Question:
In this app, I want to Center item of Spinner. I have tried 'android:gravity="center"', but it is not working? and I have to add small image on spinner. how I do this. please guide me.
in 'res/layout'
'''
<LinearLayout xmlns:android="http://schemas.android.com/apk/res/android"'
android:layout_width="fill_parent"
android:layout_height="match_parent">'
<Spinner
android:id="@+id/spinner1"
android:layout_width="fill_parent"
android:layout_height="55dp"
android:prompt="@string/spinner_promt"
style="@style/spinnerStyleView"
/>
</LinearLayout>
'''
style in '**style.xml**'
'''
<style name="spinnerStyleView">
<item name="android:background"> @drawable/notetvbg</item>
<item name="android:textColor">@android:color/darker_gray</item>
</style>'
'''
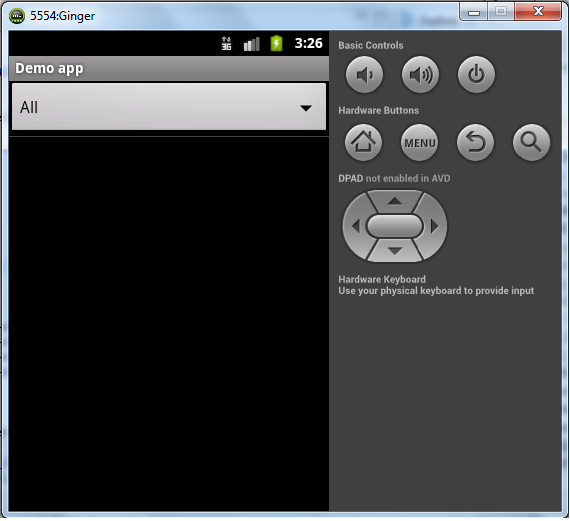
Answer: Just change your style of spinner as below:
> '''
<style name="spinnerStyleView" parent="@android:style/Widget.TextView.SpinnerItem">
<item name="android:background"> @drawable/notetvbg</item>
<item name="android:textColor">@android:color/darker_gray</item>
</style>
'''
Also have a look at the <URL> which beautyfully explained about spinner styles.
The following code modifies the Hello Spinner tutorial application to display the spinner text contents centered horizontally, as seen in the following two screenshots.
res/layout/my_spinner_textview.xml
> '''
<?xml version="1.0" encoding="utf-8"?>
<TextView
xmlns:android="http://schemas.android.com/apk/res/android"
style="?android:attr/spinnerItemStyle"
android:layout_width="fill_parent"
android:layout_height="wrap_content"
android:gravity="center" />
'''
'''
public class MainActivity extends Activity
{
@Override
public void onCreate(Bundle savedInstanceState)
{
super.onCreate(savedInstanceState);
setContentView(R.layout.main);
Spinner spinner = (Spinner) findViewById(R.id.spinner);
ArrayAdapter<CharSequence> adapter = ArrayAdapter.createFromResource(this, R.array.planets_array,
//android.R.layout.simple_spinner_item);
R.layout.my_spinner_textview);
adapter.setDropDownViewResource(R.layout.my_spinner_textview);
spinner.setAdapter(adapter);
spinner.setOnItemSelectedListener(new MyOnItemSelectedListener());
}
'''